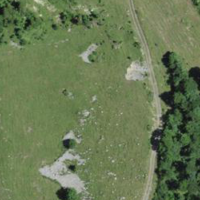
EUNIS habitat code: 23
Species observed at this site:
Dryas octopetala